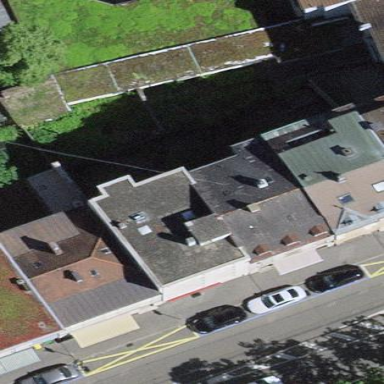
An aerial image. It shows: Apartments building with gambrel-shaped roof.